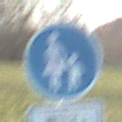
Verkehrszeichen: Gehweg
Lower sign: HinweisDurchVerbaleAngabe2
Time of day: MorningAfternoon
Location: Outdoor (Nature)
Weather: Clear
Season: Winter
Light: Natural